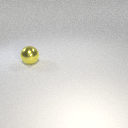
large yellow metal sphere